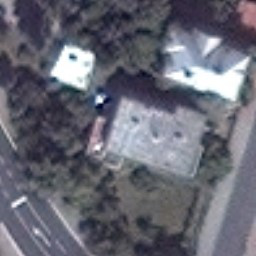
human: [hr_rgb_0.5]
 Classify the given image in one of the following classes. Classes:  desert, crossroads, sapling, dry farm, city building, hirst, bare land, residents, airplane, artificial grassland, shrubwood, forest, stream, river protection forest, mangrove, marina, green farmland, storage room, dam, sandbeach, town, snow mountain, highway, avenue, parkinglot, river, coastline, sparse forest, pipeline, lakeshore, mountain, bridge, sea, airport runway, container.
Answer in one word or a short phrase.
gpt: residents